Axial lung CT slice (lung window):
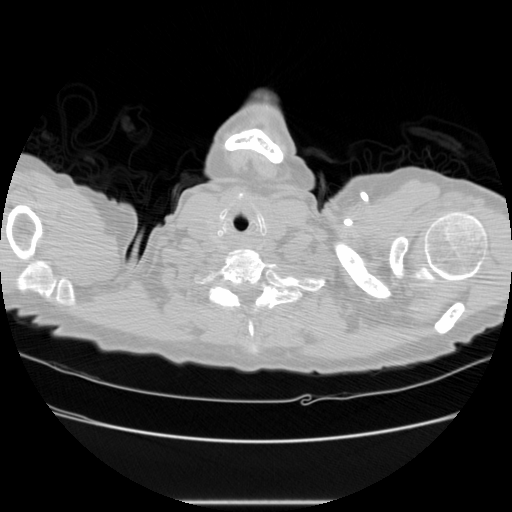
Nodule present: no